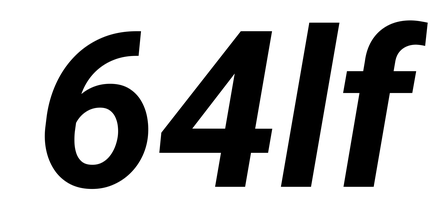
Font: Roboto-Italic_Bold_Italic